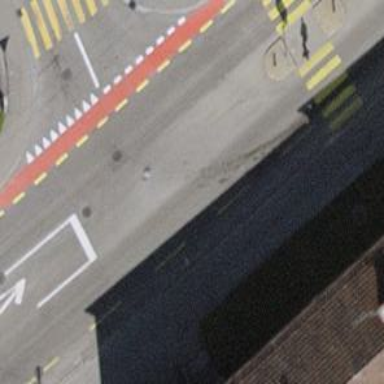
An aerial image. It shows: Primary highway with asphalt surface. It includes cycle lane with trolley wires.